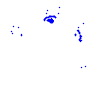
Particle: pion